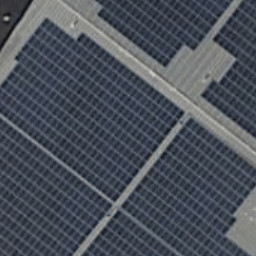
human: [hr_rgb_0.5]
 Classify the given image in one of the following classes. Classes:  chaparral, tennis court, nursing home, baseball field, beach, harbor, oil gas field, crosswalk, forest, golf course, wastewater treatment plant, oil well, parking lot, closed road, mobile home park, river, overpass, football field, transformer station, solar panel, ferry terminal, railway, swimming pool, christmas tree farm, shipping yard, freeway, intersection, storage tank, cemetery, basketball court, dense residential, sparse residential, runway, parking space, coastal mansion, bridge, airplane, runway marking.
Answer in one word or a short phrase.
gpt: solar panel